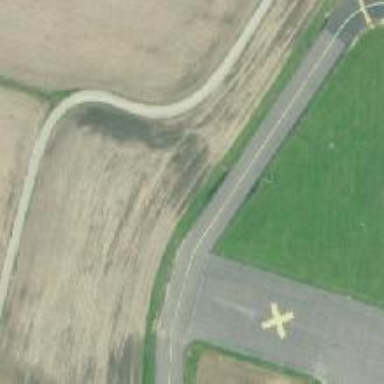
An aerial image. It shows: Image of taxiway at airport.